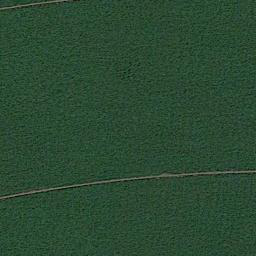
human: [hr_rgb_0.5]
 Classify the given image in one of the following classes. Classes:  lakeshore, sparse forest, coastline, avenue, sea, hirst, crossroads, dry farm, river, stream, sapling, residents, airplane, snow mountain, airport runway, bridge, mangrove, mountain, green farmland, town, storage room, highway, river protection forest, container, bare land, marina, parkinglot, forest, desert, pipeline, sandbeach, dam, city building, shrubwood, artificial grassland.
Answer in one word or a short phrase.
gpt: artificial grassland